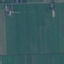
Land use / land cover class: Pasture